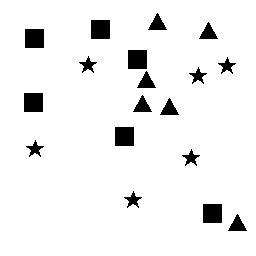
Squares: 6
Triangles: 6
Stars: 6
Total shapes: 18